【题型】解答题　【知识点】立体几何　【难度】hard
如图，在四棱锥 \(P-ABCD\) 中，\(AD \parallel BC\)，\(\angle ADC = \angle PAB = \frac{\pi}{2}\)，\(BC = CD = \frac{1}{2}AD\)。\(E\) 为棱 \(AD\) 的中点，异面直线 \(PA\) 与 \(CD\) 所成角的大小为 \(\frac{\pi}{2}\)。

\noindent
(1) 求证：\(CD \parallel\) 平面 \(PBE\)；\\
(2) 若二面角 \(P-CD-A\) 的大小为 \(\frac{\pi}{4}\)，求直线 \(PA\) 与平面 \(PCE\) 所成角的正弦值。
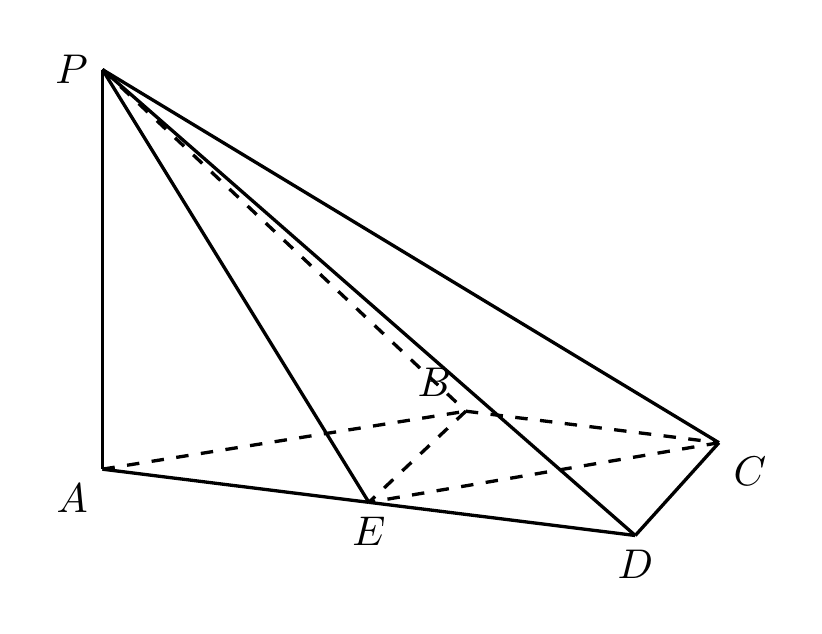
【解答】
\noindent
\textbf{【答案】} (1) 证明见解析 \quad (2) \(\boldsymbol{\dfrac{1}{3}}\)

\vspace{0.3cm}
\noindent
\textbf{【知识点】} 证明线面平行、证明面面垂直、求二面角、求线面角的向量求法

\vspace{0.3cm}
\noindent
\textbf{【分析】} (1) 根据线面平行的判定定理证明即可；\\
(2) 解法一：分析可知 \(\angle PDA\) 是二面角 \(P-CD-A\) 的平面角，以 \(A\) 为坐标原点，平行于 \(CD\) 的直线为 \(x\) 轴，\(AD\) 所在直线为 \(y\) 轴，\(AP\) 所在直线为 \(z\) 轴，建立空间直角坐标系，利用空间向量法可求得直线 \(PA\) 与平面 \(PCE\) 所成角的正弦值；解法二：过 \(A\) 作 \(AH \perp CE\)，交 \(CE\) 的延长线于 \(H\)，连接 \(PH\)，再过 \(A\) 作 \(AI \perp PH\)，交 \(PH\) 于 \(I\)，结合线面垂直的性质定理和判定定理可知 \(\angle API\) 即为直线 \(PA\) 与平面 \(PCE\) 所成的角，求正弦值即可。

\vspace{0.3cm}
\noindent
\textbf{【详解】}

\vspace{0.3cm}
\noindent
(1) 因为 \(AD \parallel BC\)，\(BC = \frac{1}{2}AD\)，\(E\) 为棱 \(AD\) 的中点，\\
所以 \(BC \parallel ED\) 且 \(BC = ED\)，所以四边形 \(BCDE\) 是平行四边形。\\
所以 \(CD \parallel BE\)，又 \(BE \subset\) 平面 \(PBE\)，\(CD\not\subset\) 平面 \(PBE\)，\\
由线面平行的判定定理，\(CD \parallel\) 平面 \(PBE\)。

\vspace{0.3cm}
\noindent
(2) 解法一：因为 \(\angle PAB = \frac{\pi}{2}\)，即 \(PA \perp AB\)，异面直线 \(PA\) 与 \(CD\) 所成角为 \(\frac{\pi}{2}\)，即 \(PA \perp CD\)，\\
又 \(AB \cap CD = M\)，\(AB, CD \subset\) 平面 \(ABCD\)，\(PA \perp\) 平面 \(ABCD\)，\\
又 \(CD \perp AD\)，由三垂线定理可得 \(CD \perp PD\)，\\
因此 \(\angle PDA\) 为二面角 \(P-CD-A\) 的平面角，\(\angle PDA = \frac{\pi}{4}\)，所以 \(PA = AD\)。\\
不妨设 \(AD = 2a\)，则 \(BC = CD = \frac{1}{2}AD = a\)，\\
以 \(A\) 为坐标原点，平行于 \(CD\) 的直线为 \(x\) 轴，\(AD\) 所在直线为 \(y\) 轴，\(AP\) 所在直线为 \(z\) 轴，建立如图所示的空间直角坐标系，

\noindent
则 \(P(0,0,2a)\)，\(E(0,a,0)\)，\(C(-a,2a,0)\)，(其中 \(a>0\))，\\
则 \(\overrightarrow{EC} = (-a,a,0)\)，\(\overrightarrow{PE} = (0,a,-2a)\)，\(\overrightarrow{AP} = (0,0,2a)\)，\\
设平面 \(PCE\) 的法向量为 \(\vec{n} = (x,y,z)\)，\\
则
\[
\begin{cases}
\vec{n} \cdot \overrightarrow{PE} = 0 \\
\vec{n} \cdot \overrightarrow{EC} = 0
\end{cases}
\implies
\begin{cases}
y - 2z = 0 \\
-x + y = 0
\end{cases}
\]
令 \(y = 2\)，则 \(x = 2\)，\(z = 1\)，可得 \(\vec{n} = (2,2,1)\)，\\
设直线 \(PA\) 与平面 \(PCE\) 所成角为 \(\theta\)，则
\[
\sin \theta = |\cos \langle \overrightarrow{AP}, \vec{n} \rangle| = \frac{|\overrightarrow{AP} \cdot \vec{n}|}{|\overrightarrow{AP}| |\vec{n}|} = \frac{2}{3 \times 2} = \frac{1}{3},
\]
即直线 \(PA\) 与平面 \(PCE\) 所成角的正弦值为 \(\frac{1}{3}\)。

\vspace{0.3cm}
\noindent
解法二：过 \(A\) 作 \(AH \perp CE\)，交 \(CE\) 的延长线于 \(H\)，连接 \(PH\)，

\noindent
由 (1) 知：\(CD \parallel BE\)，\\
因为 \(PA \perp CD\)，所以 \(PA \perp BE\)，\\
因为 \(\angle ADC = \angle PAB = \frac{\pi}{2}\)，即 \(PA \perp AB\)，\\
又 \(AB \cap BE = B\)，\(AB, BE \subset\) 平面 \(ABCD\)，所以 \(PA \perp\) 平面 \(ABCD\)，\\
因为 \(CE \subset\) 平面 \(ABCD\)，所以 \(PA \perp CE\)，\\
又 \(AH\) 是 \(PH\) 在平面 \(ABCD\) 上的射影，由三垂线定理知，\(PH \perp CE\)，\\
又 \(PA \cap PH = P\)，所以 \(CE \perp\) 平面 \(PAH\)，\\
再过 \(A\) 作 \(AI \perp PH\)，交 \(PH\) 于 \(I\)，\\
因为 \(CE \perp\) 平面 \(PAH\)，\(AI \subset\) 平面 \(PAH\)，所以 \(AI \perp CE\)，\\
又 \(PH \cap CE = H\)，所以 \(AI \perp\) 平面 \(PCE\)，所以 \(\angle API\) 即为直线 \(PA\) 与平面 \(PCE\) 所成的角，\\
因为 \(CD \perp AD\)，\(PA \perp\) 平面 \(ABCD\)，由三垂线定理 \(CD \perp PD\)，\\
因此 \(\angle PDA\) 为二面角 \(P-CD-A\) 的平面角，\(\angle PDA = \frac{\pi}{4}\)，\\
设 \(BC = CD = \frac{1}{2}AD = x\) (\(x>0\))，则 \(AD = PA = 2x\)，\\
因为 \(BC = CD\)，\(CD \perp AD\)，所以四边形 \(BCDE\) 为正方形，\\
所以 \(\angle CED = \angle AEH = \frac{\pi}{4}\)，\\
所以 \(AH = \frac{\sqrt{2}}{2}x\)，所以 \(\tan \angle API = \tan \angle APH = \frac{AH}{PA} = \frac{\frac{\sqrt{2}}{2}x}{2x} = \frac{\sqrt{2}}{4}\)，\\
所以 \(\sin \angle API = \frac{1}{3}\)，\\
即直线 \(PA\) 与平面 \(PCE\) 所成角的正弦值为 \(\frac{1}{3}\)。
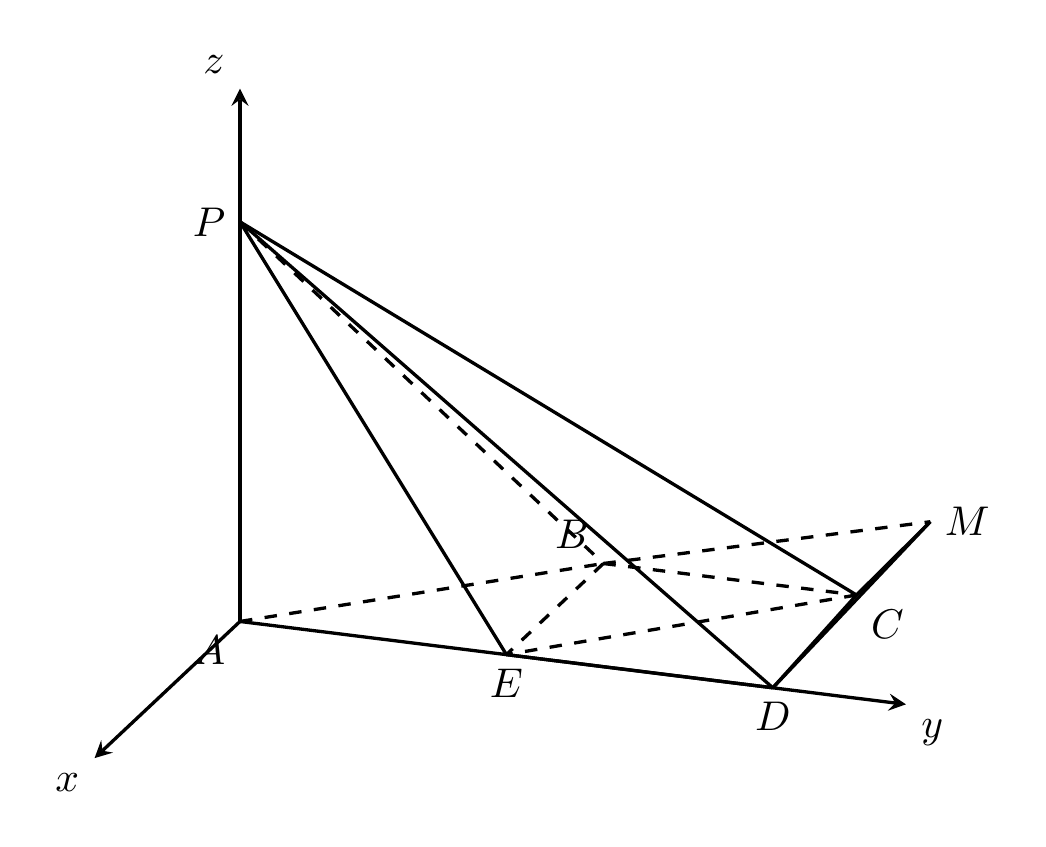
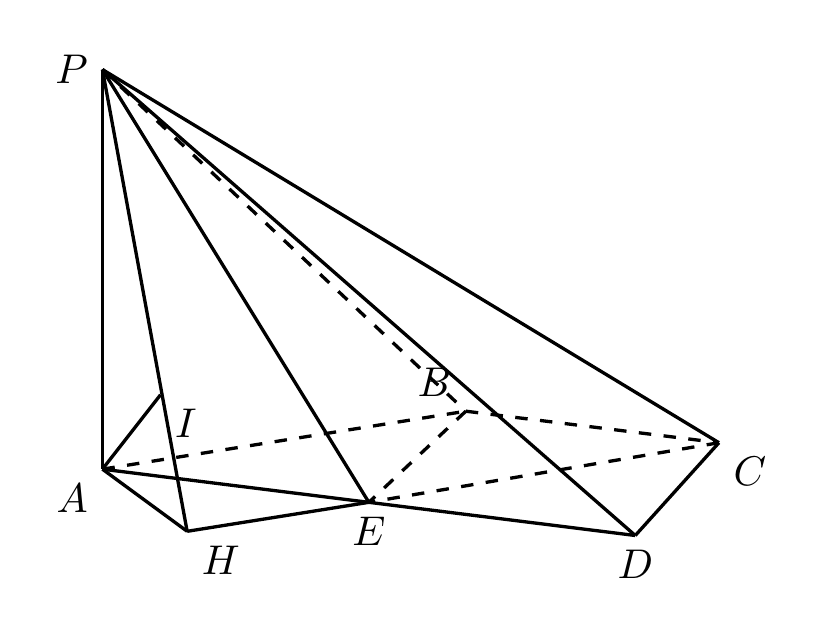